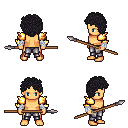
a pixel art fantasy rpg character, male body template, human, tanned skin, gold arm armor, metal pants, raven curly afro hairstyle, white cloth bandages, spear, four views (front, back, left, right), 2x2 character sprite sheet, small pixel art, hard edges, no anti-aliasing